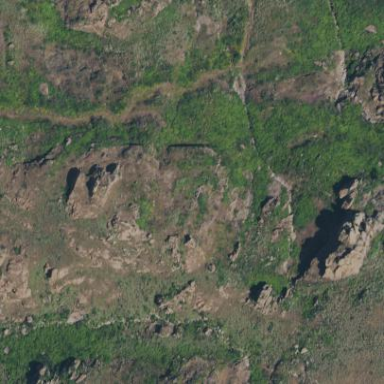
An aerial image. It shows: Landscape of bare rock.